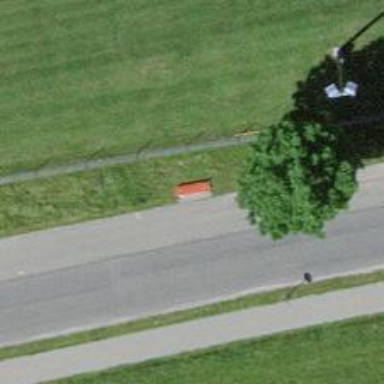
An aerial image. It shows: Red bench.